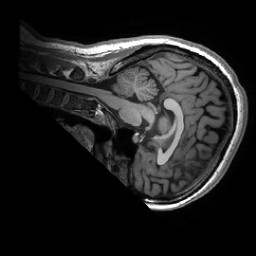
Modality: T1w
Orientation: sagittal
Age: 30
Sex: female
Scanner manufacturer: ge
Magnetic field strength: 3 T
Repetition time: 0.0073 s
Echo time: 0.003 s